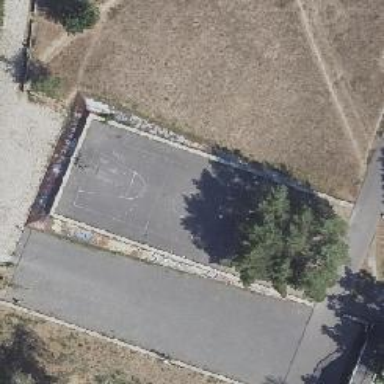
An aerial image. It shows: Basketball court located in leisure land pitch.